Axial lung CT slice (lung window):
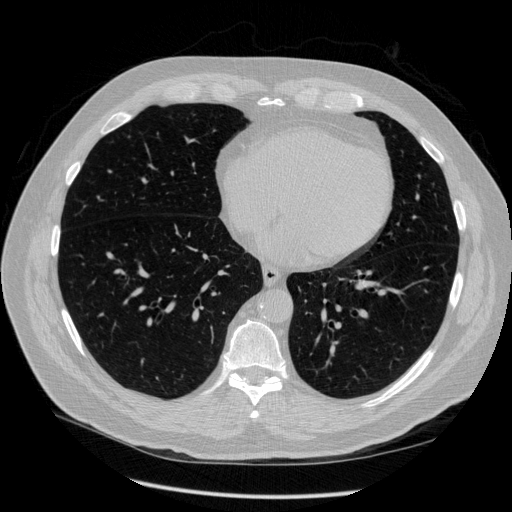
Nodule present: no